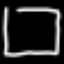
Label: square